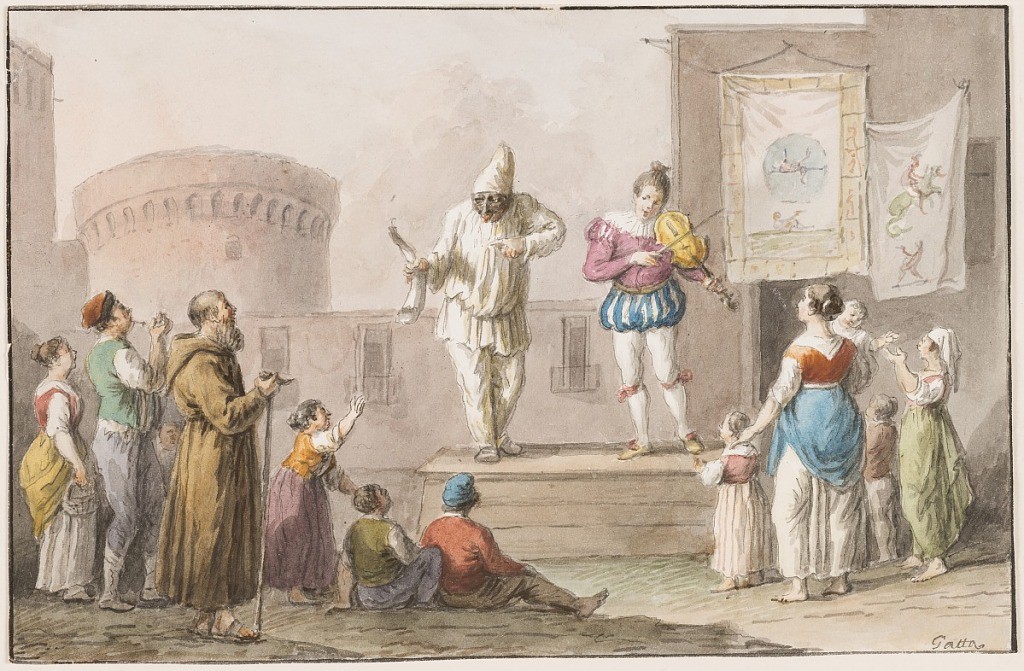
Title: Water color; Performers of a Commedia dell'Arte
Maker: Saverio della Gatta, Italian, 1777 - 1829
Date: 1827
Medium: Pen and black ink and water colors on paper.
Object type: Drawing
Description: Horizontal rectangle. Pulcinella carrying a horn in his right hand and pointing with the left forefinger upon someone, stands upon a podium in front of the corner of a structure in the neighborhood of the Castel Nuovo in Naples. Beside him stands a girl in the attire of a page of the later 16th century and playing violin. Two cloths with paintings hang as posters above the entrance door. Women and children are at right; children, a woman and men, among whom is a Franciscan monk are at left. Framing lines. Signature: "Gatta" at lower right.